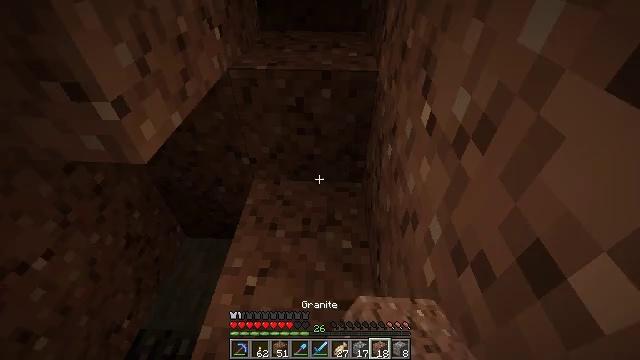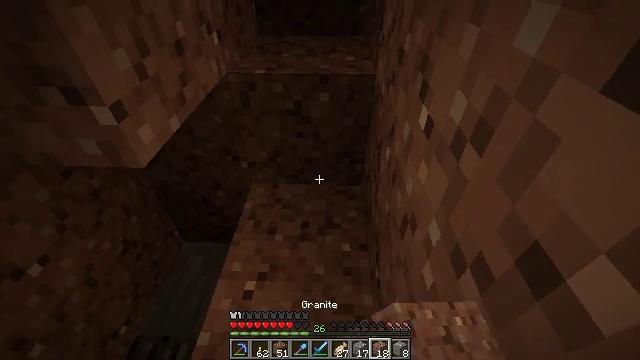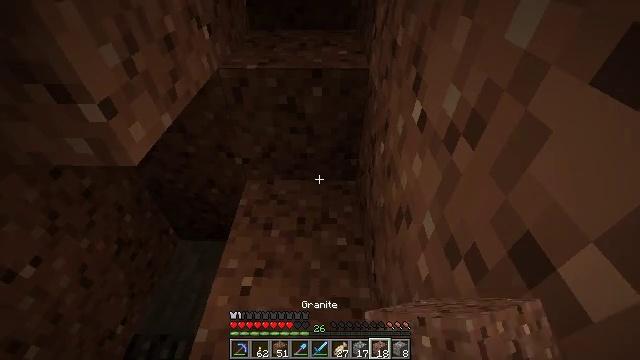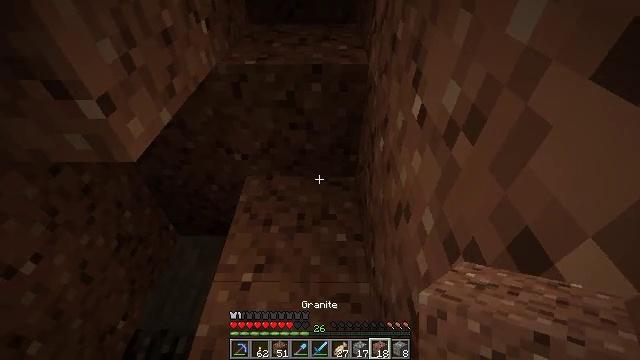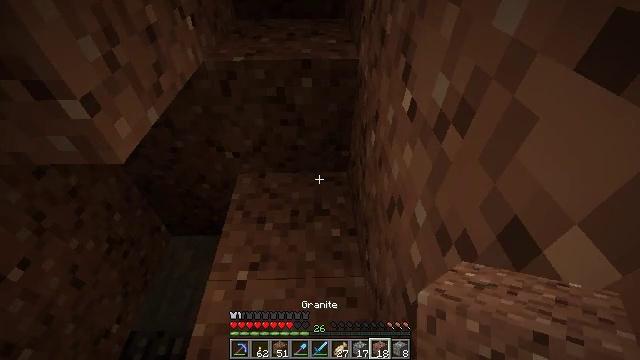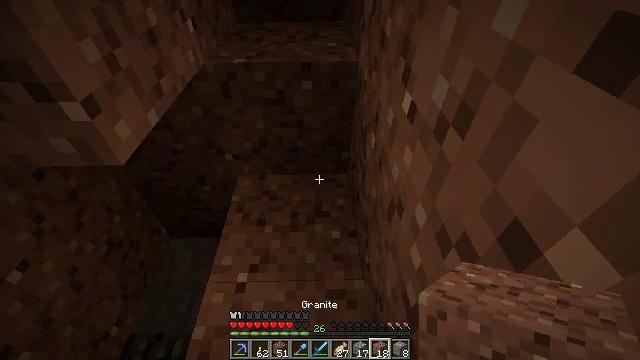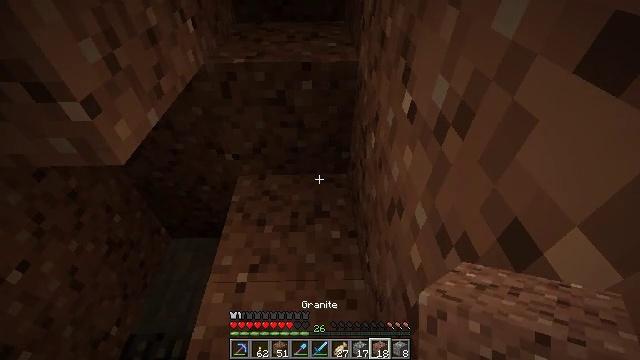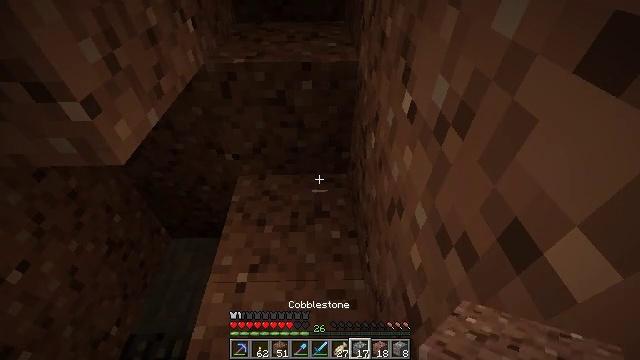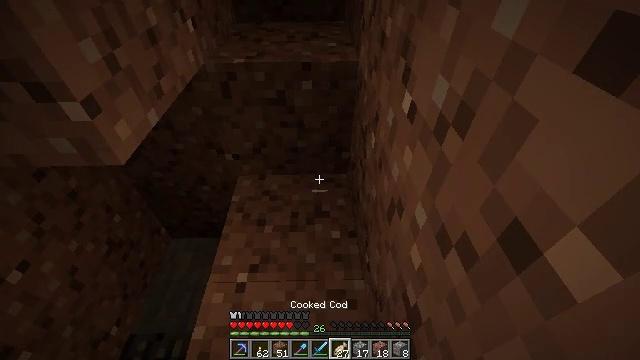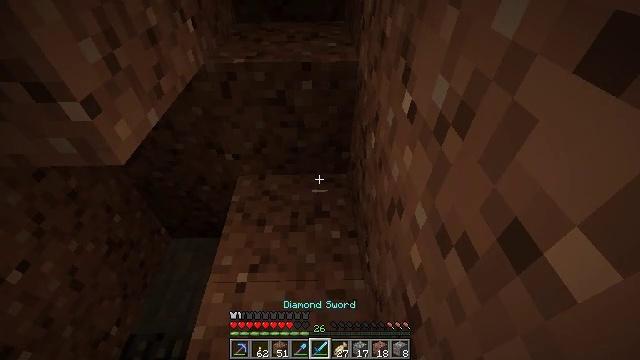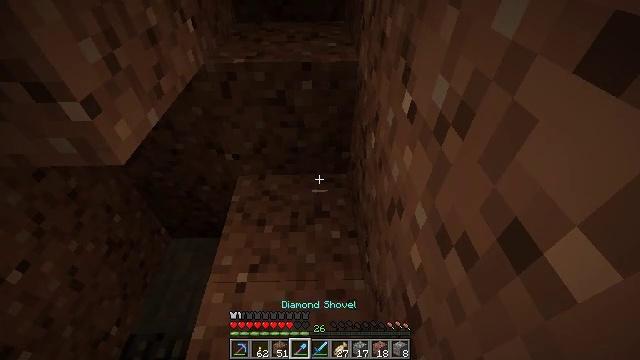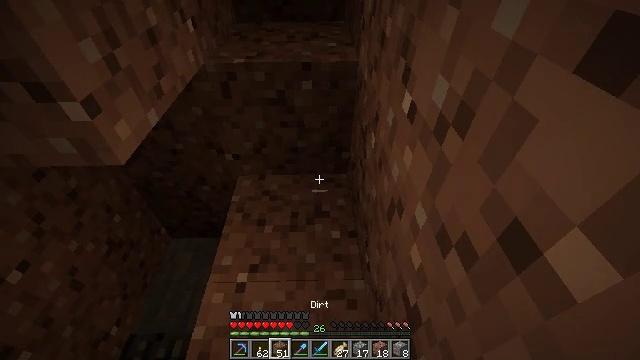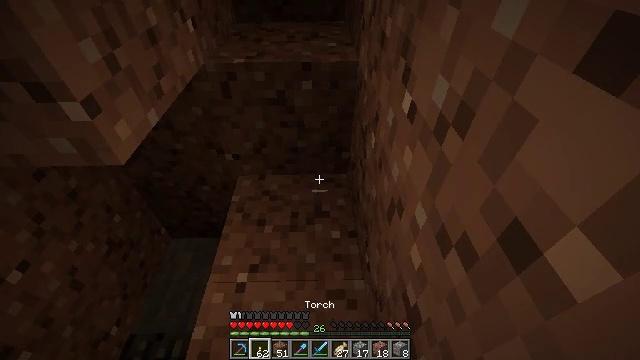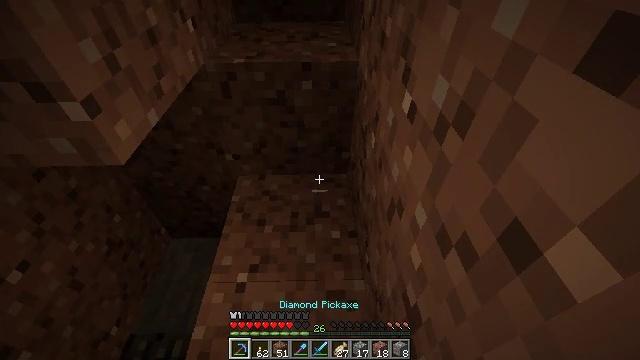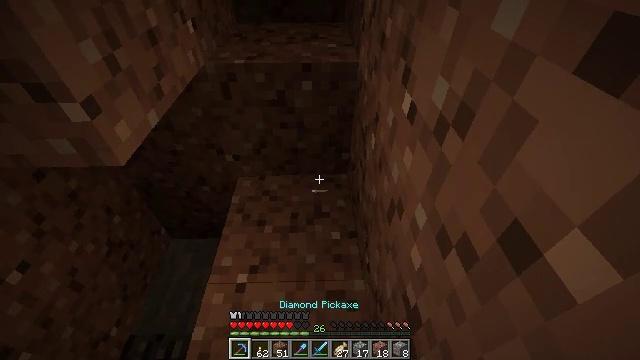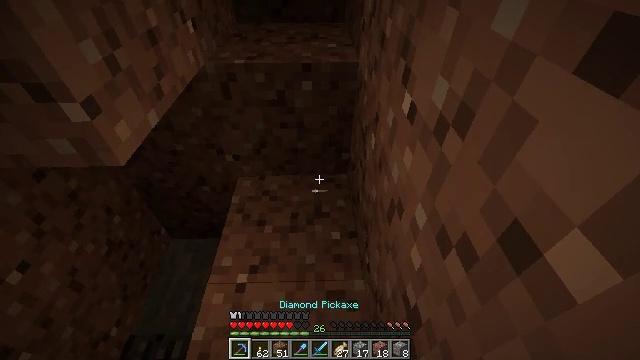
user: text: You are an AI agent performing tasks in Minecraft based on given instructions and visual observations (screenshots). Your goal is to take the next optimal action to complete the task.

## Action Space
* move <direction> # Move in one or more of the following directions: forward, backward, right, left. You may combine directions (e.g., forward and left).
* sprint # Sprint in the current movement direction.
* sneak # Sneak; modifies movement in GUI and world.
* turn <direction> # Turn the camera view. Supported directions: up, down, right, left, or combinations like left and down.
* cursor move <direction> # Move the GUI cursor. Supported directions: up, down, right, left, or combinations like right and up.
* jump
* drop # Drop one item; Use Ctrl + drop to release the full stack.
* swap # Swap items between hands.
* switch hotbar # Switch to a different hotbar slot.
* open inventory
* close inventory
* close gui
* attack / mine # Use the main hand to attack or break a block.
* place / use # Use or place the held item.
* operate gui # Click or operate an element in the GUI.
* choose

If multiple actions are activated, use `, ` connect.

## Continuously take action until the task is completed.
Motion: motion action
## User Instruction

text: Use a pickaxe to gather granite.
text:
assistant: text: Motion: no_op
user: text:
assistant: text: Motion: turn right and down
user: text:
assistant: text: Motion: no_op
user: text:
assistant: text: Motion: turn right
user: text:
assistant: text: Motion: no_op
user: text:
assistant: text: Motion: no_op
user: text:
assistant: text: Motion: no_op
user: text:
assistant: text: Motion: no_op
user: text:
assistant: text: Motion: no_op
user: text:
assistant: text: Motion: no_op
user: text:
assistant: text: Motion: no_op
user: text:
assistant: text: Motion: no_op
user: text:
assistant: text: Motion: no_op
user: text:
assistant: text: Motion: no_op
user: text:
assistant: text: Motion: no_op
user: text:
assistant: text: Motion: no_op
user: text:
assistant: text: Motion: no_op
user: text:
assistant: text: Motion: no_op
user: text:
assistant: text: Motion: turn up
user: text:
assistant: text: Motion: turn left and up
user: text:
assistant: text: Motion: turn up
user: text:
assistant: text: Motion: attack / mine
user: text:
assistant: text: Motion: attack / mine
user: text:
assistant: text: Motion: turn up, attack / mine
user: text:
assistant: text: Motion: turn up, attack / mine
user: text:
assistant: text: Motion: turn up, attack / mine
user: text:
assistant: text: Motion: turn up, attack / mine
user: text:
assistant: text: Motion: turn up, attack / mine
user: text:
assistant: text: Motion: turn up, attack / mine
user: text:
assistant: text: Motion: turn up, attack / mine